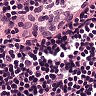
Metastatic tissue present: no